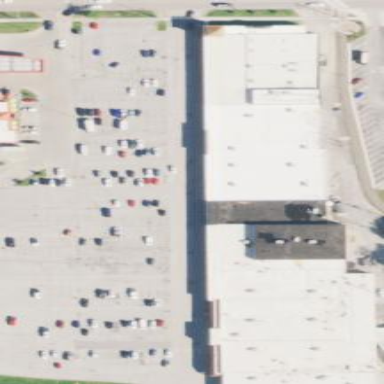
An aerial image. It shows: Retail building with flat roof.